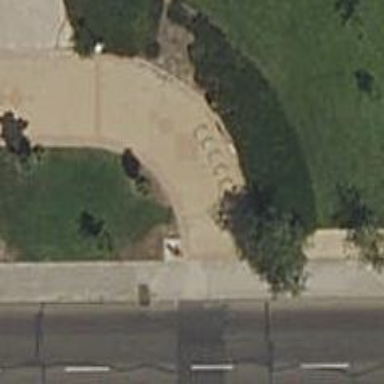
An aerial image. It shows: Bicycle parking area with stands available.